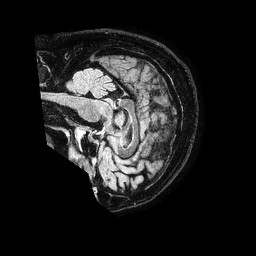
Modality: FLAIR
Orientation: sagittal
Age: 57
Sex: male
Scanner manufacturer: philips
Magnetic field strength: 1.5 T
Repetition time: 4.8 s
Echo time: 0.3 s